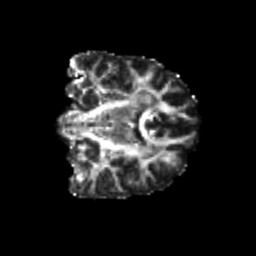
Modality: FA
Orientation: coronal
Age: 20
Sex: female
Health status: healthy
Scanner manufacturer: philips
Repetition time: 7.393 s
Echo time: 0.08599 s